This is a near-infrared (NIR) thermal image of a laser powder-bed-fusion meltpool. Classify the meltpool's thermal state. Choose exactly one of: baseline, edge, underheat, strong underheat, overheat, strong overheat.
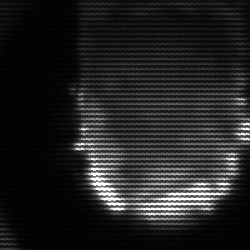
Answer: baseline